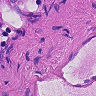
Metastatic tissue present: no